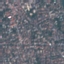
Label: Residential